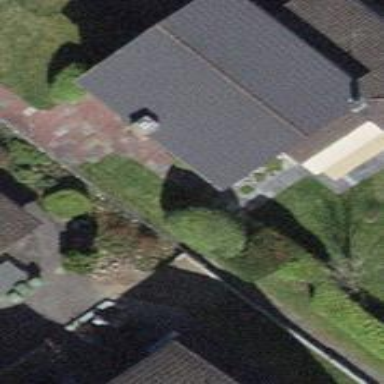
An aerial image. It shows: Building with gabled roof.